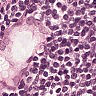
Metastatic tissue present: yes